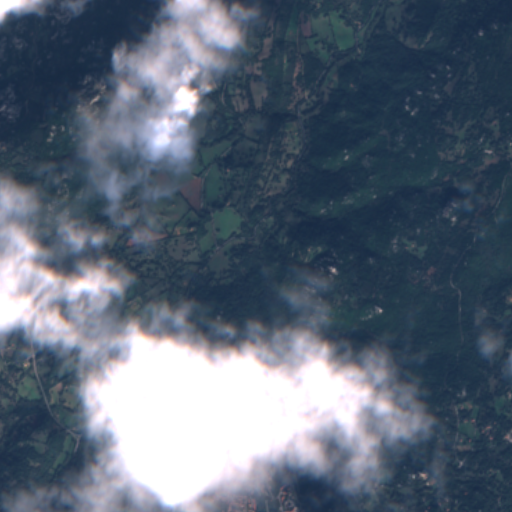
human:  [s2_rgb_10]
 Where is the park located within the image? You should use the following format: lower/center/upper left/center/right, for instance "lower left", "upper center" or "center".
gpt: The park is located in the lower right of the image.
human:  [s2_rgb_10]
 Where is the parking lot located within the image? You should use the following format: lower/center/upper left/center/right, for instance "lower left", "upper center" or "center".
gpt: The parking lot is located in the upper right of the image.
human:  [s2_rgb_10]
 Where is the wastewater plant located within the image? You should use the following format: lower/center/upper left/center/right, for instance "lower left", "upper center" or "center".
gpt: The wastewater plant is located in the lower center of the image.
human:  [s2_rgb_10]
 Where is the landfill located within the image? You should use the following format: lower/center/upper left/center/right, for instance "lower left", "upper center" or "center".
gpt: There is no landfill in the image.